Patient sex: M
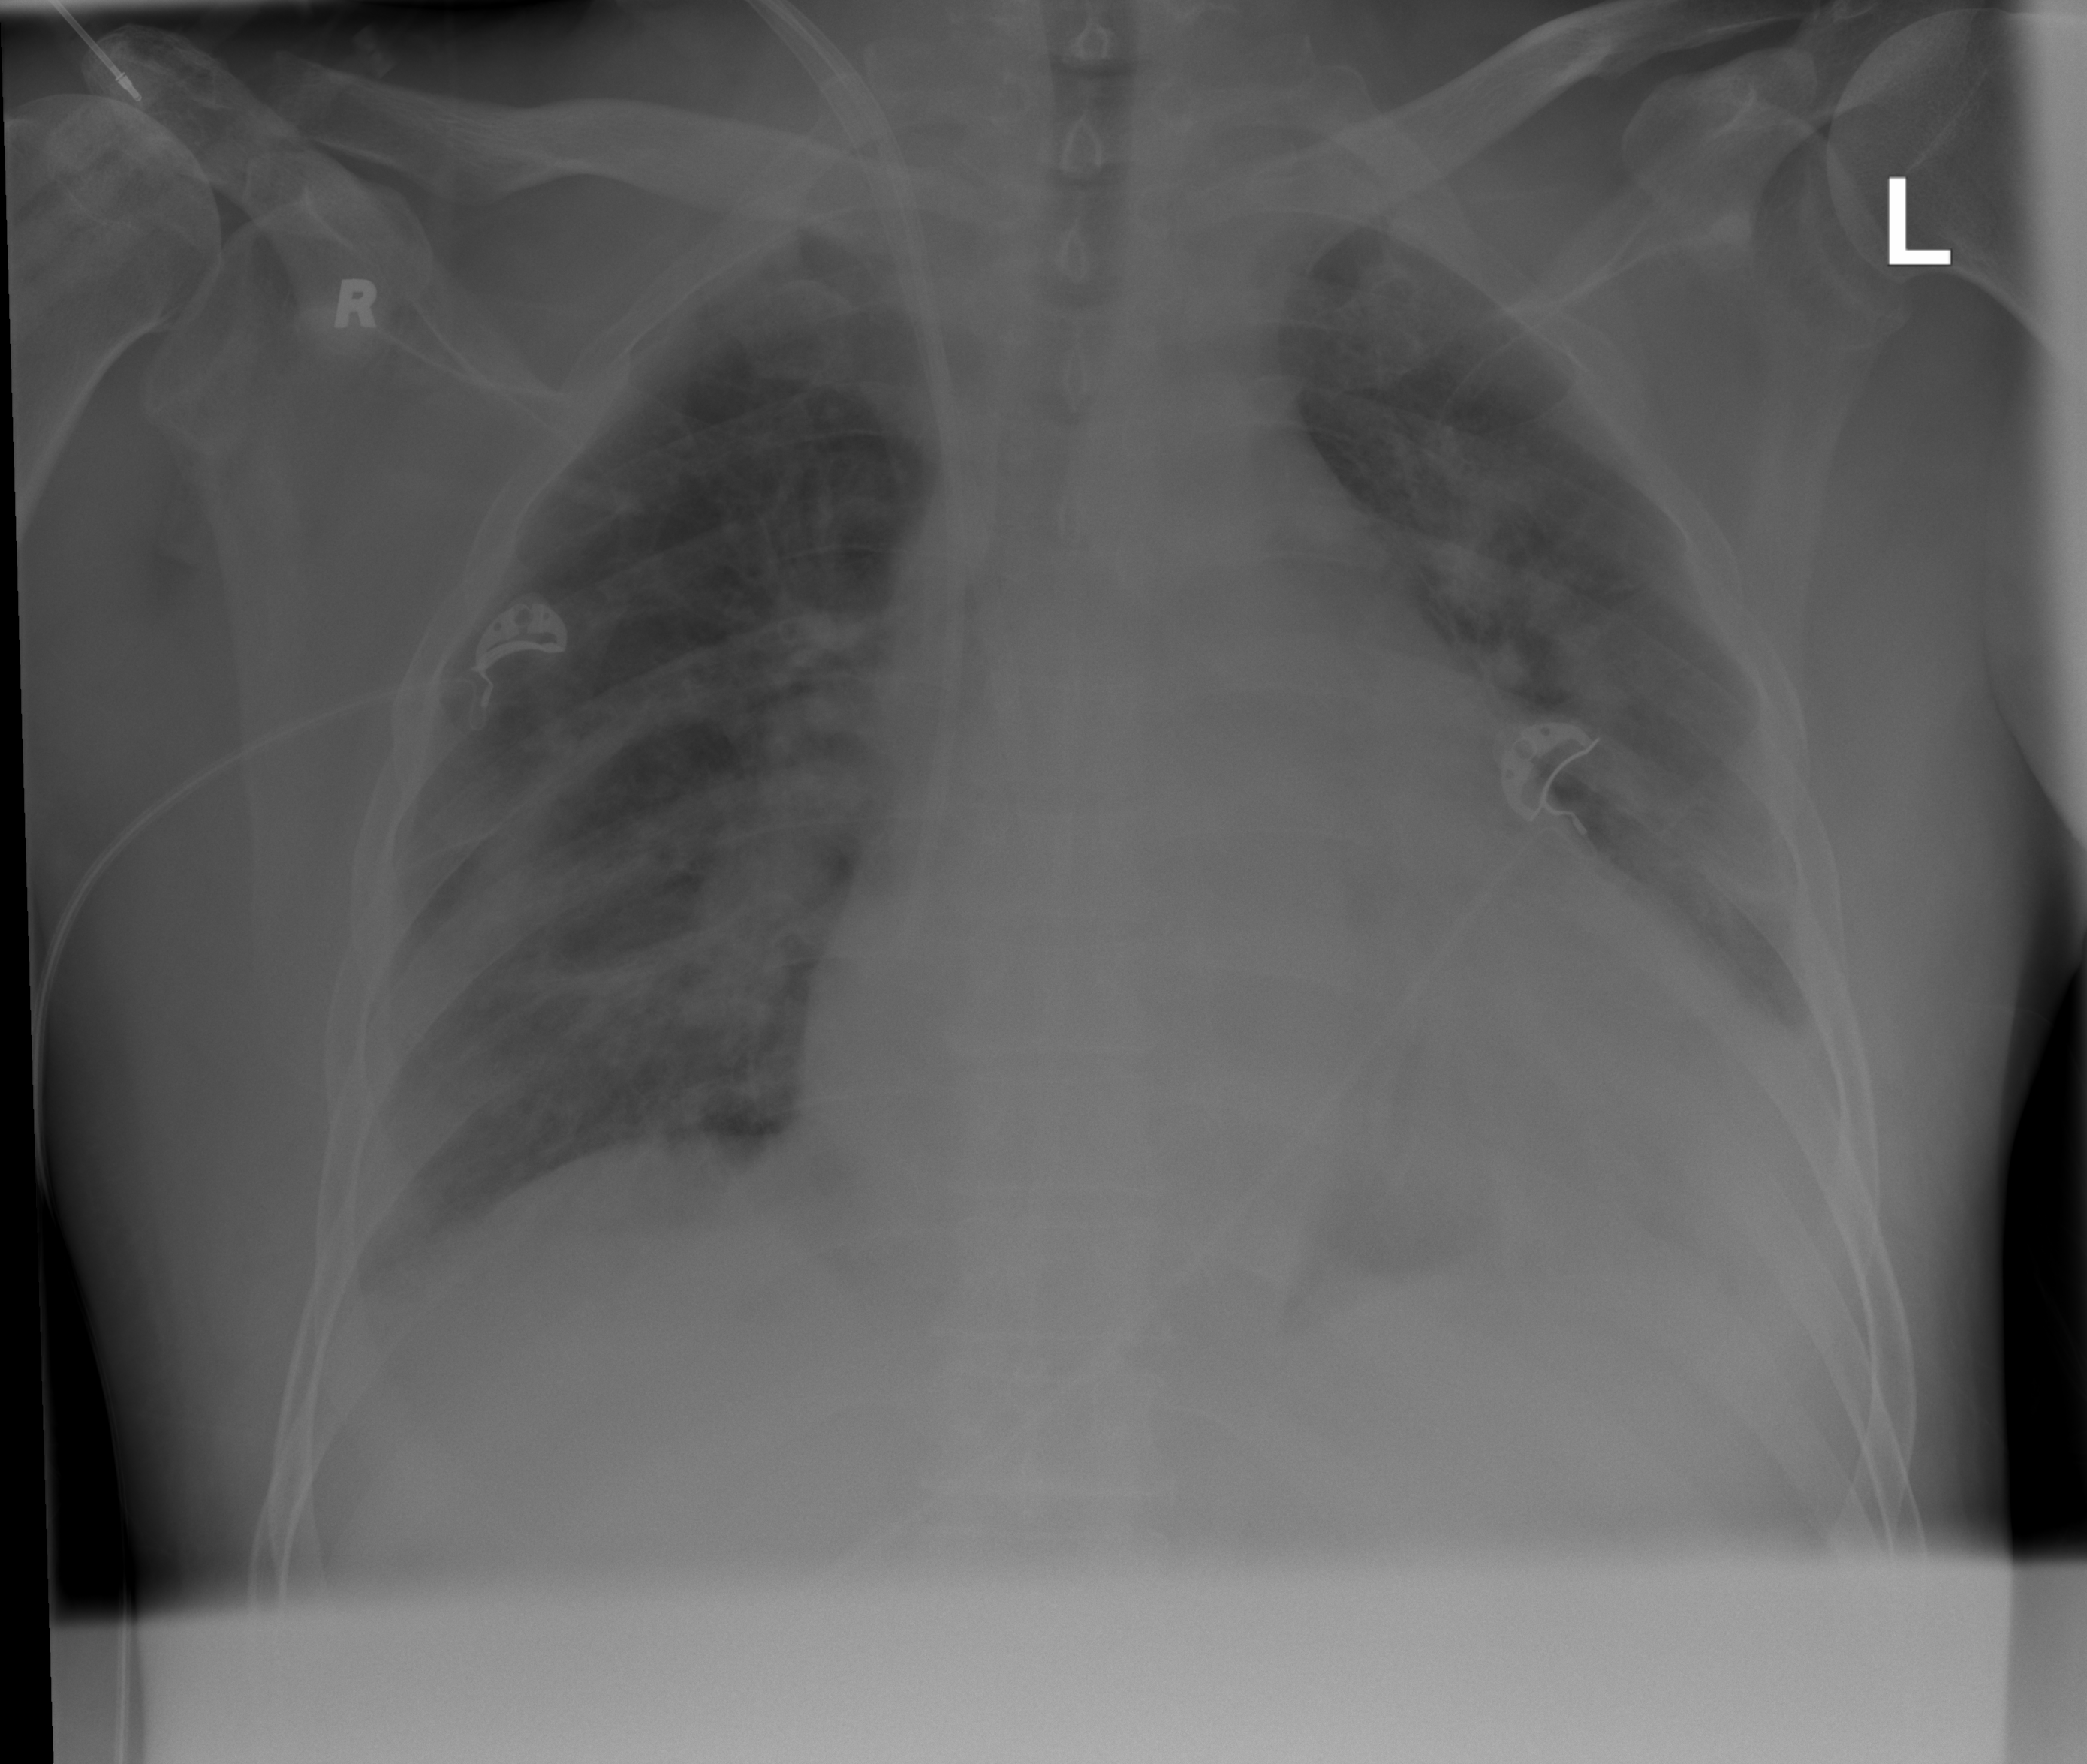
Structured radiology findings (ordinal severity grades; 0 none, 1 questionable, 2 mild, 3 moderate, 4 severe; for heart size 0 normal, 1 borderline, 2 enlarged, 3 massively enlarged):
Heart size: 2
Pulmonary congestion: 2
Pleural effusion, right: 0
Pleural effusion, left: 2
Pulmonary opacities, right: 1
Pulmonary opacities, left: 1
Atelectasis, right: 2
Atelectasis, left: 2